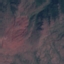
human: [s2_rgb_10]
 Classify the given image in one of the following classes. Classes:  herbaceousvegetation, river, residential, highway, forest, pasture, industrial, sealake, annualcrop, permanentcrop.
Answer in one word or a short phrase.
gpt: HerbaceousVegetation